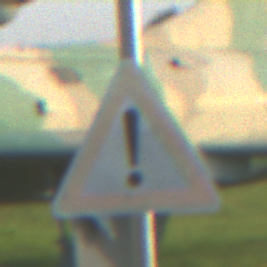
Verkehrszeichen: Gefahrenstelle
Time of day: SunriseSunset
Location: Outdoor (Special)
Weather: Clear
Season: NotSpecified
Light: Natural